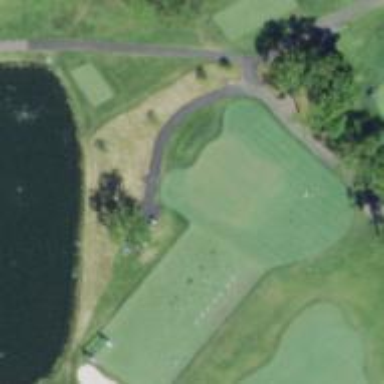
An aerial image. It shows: Pathway for golfing.